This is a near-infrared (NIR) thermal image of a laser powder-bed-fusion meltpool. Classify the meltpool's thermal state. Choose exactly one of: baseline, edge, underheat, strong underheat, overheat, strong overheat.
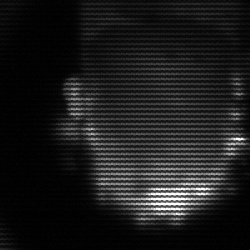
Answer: baseline